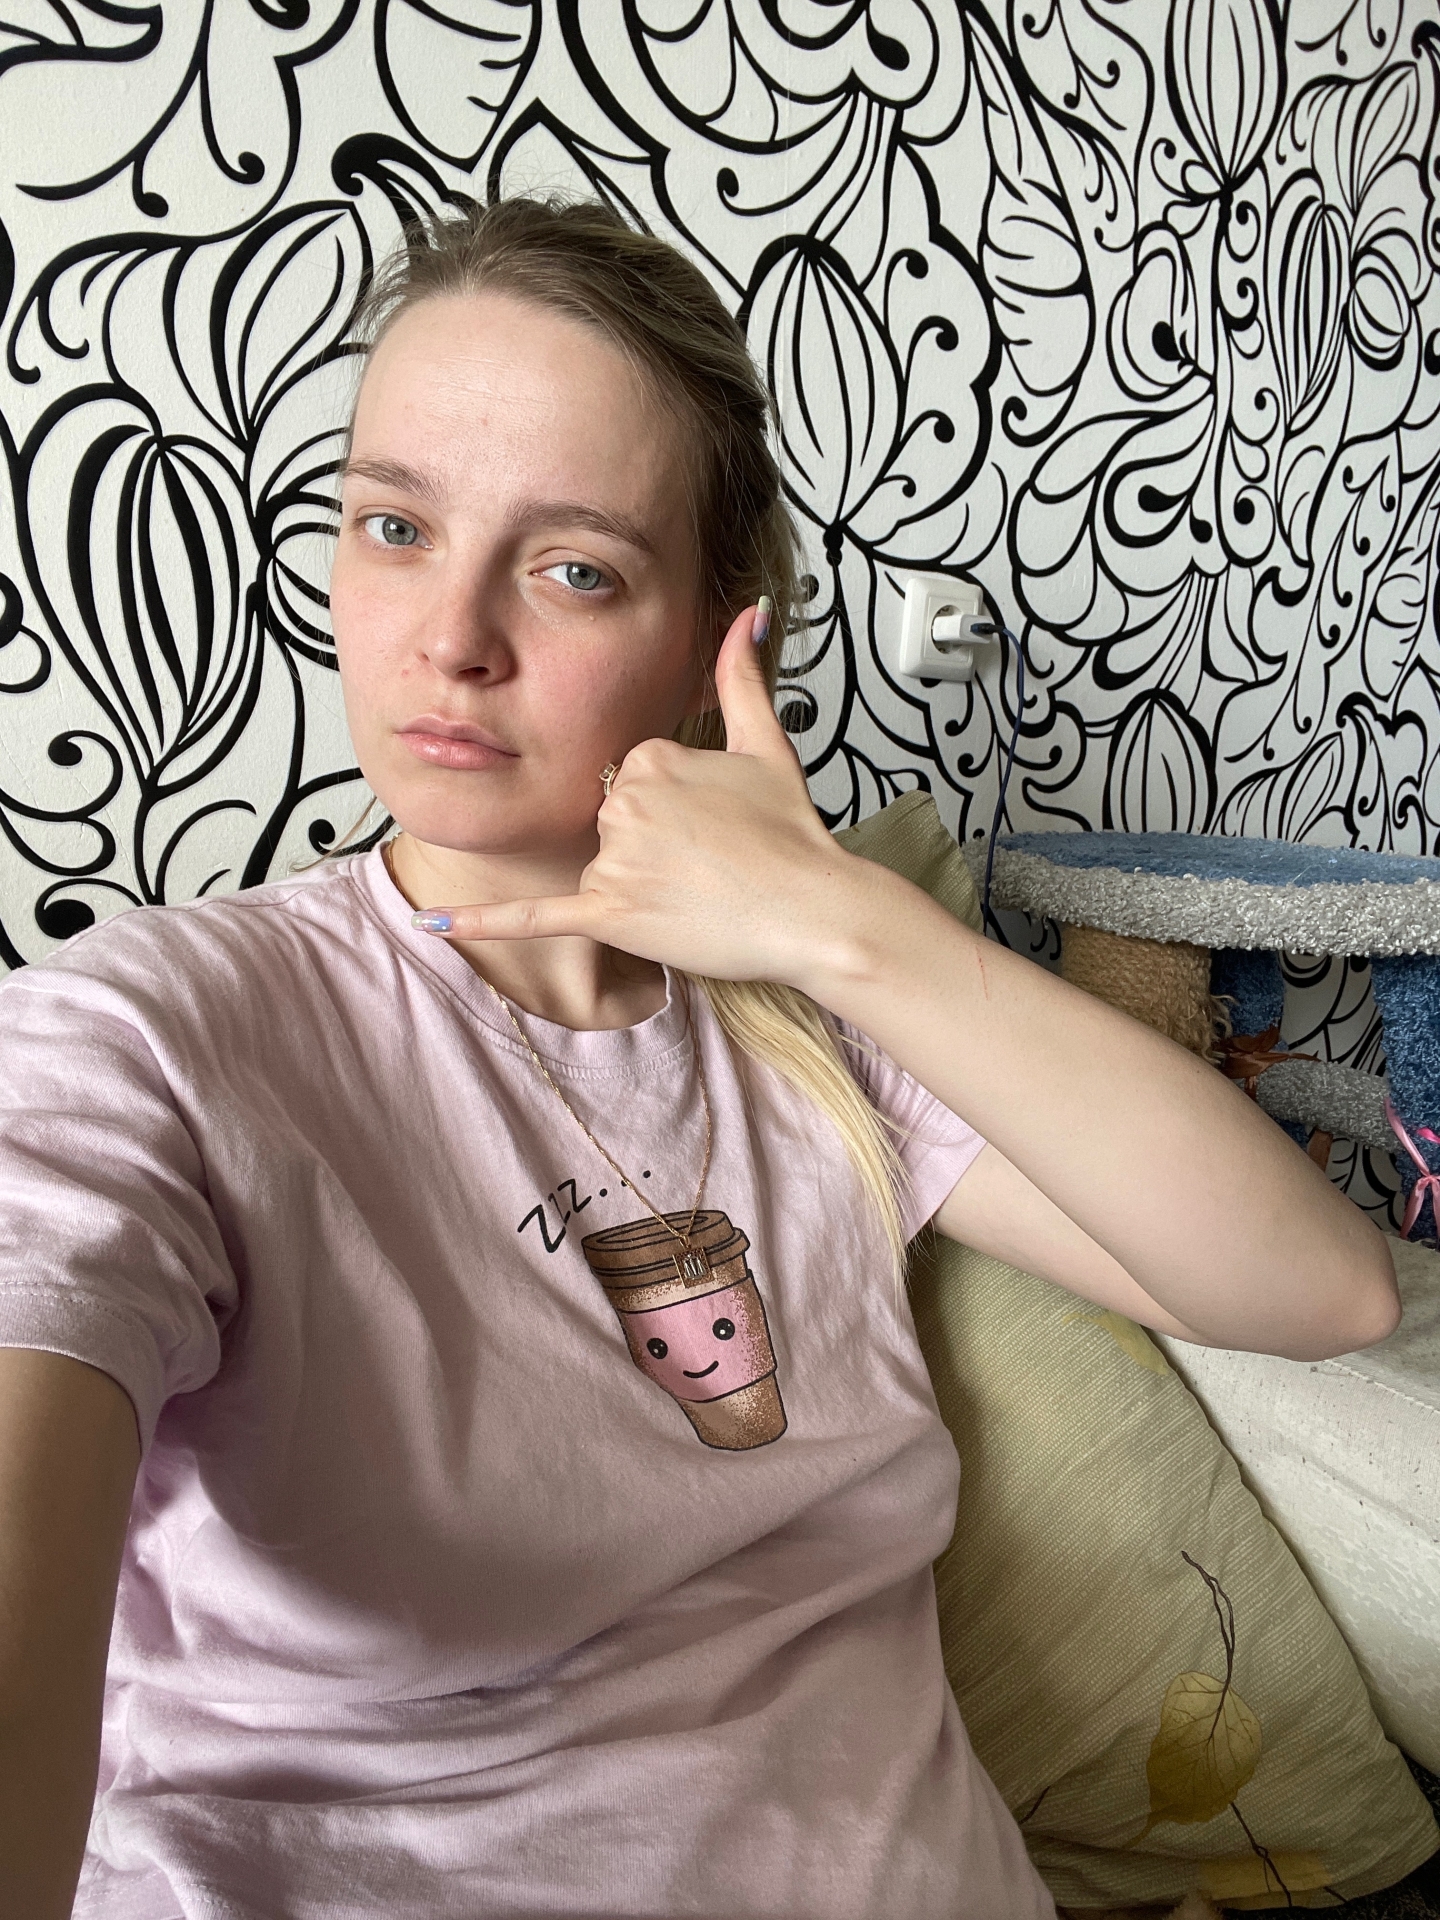
Label: clear